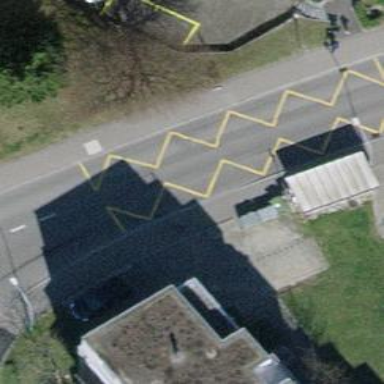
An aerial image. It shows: Platform with shelter for public transport.